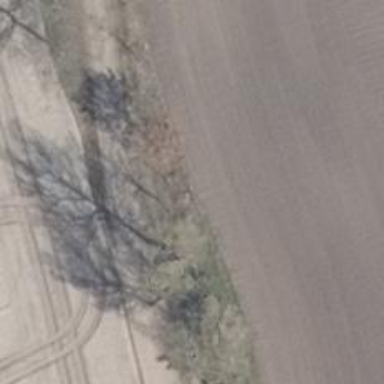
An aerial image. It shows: Row of trees in natural setting.